Question: I would like to use the google maps api v2, but show just a dummy map in the background.
This is a sample of the PNG file I am using, called "dummy_map_tile.png". I placed it in the asset folder, under a dir named "images". It's size is 256x256 pixels. Tried also a JPG similar file.

This is the code for my dummy map tile provider, which of course is supposed to work offline:
'''
public class DummyTileProvider implements TileProvider {
protected Tile mDummyTile = null;
public DummyTileProvider(Context context) {
InputStream inputStream = null;
ByteArrayOutputStream outputStream = null;
try {
String tileFilename = "images/dummy_map_tile.png";
inputStream = context.getResources().getAssets().open(tileFilename);
outputStream = new ByteArrayOutputStream();
byte[] buffer = new byte[2048];
int count;
while((count = inputStream.read(buffer)) != -1)
outputStream.write(buffer, 0, count);
outputStream.flush();
mDummyTile = new Tile(256, 256, outputStream.toByteArray());
}
catch (IOException e) {
mDummyTile = null;
}
finally {
if (inputStream != null)
try {inputStream.close();} catch (IOException e) {}
if (outputStream != null)
try {outputStream.close();} catch (IOException e) {}
}
}
@Override
public Tile getTile(int x, int y, int zoom) {
return mDummyTile;
}
}
'''
Some logging (not shown in the code above) allowed me to make sure that the dummy tile provider constructs properly, i.e. no IOException occurs, and mDummyTile is not null.
This is the way I am setting the tile provider in the map setup (mMap is my GoogleMap object, properly initialized):
'''
mMap.setMapType(GoogleMap.MAP_TYPE_NONE);
DummyTileProvider tileProvider = new DummyTileProvider(this);
mMap.addTileOverlay(new TileOverlayOptions().tileProvider(tileProvider));
'''
Unfortunately, the map doesn't show at all.
The getTile method is never called.
All markers and other stuff I am drawing on the map work correctly, though.
If I remove the three lines of code above, thus using the default tile provider, all works perfectly, showing the standard google maps (only in online mode).
Can anyone give me a useful hint?
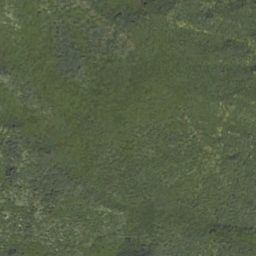
Answer: There is nothing wrong with the tile provider. It was just a mistake in the rest of the code, that happened to call method 'clear()' on the map object, thus removing the tile provider from the map. Nevertheless, I hope this example of a dummy tile provider can be useful, so I'll leave it here.